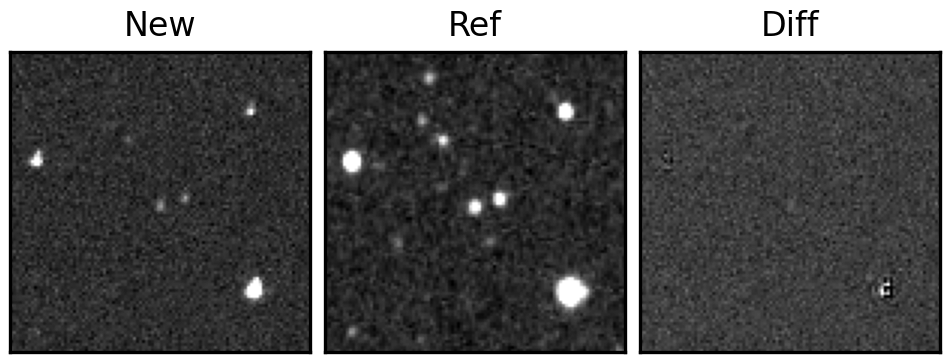
Label: real